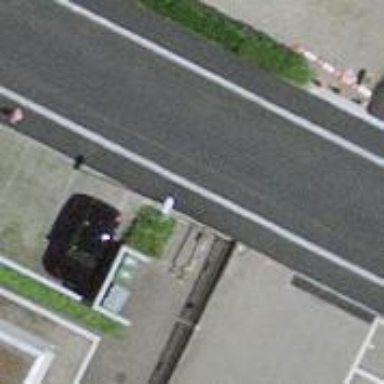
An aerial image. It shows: Bollard barrier.